Question: I can't say for sure what code is being use to generate this because I'm using the WP Google Maps plugin - in the backend where I set up the map the markers are in the correct position however, on the actual map the markers are all offset by about an inch (depending on screen size/resolution obviously)... Is there some sort of CSS I have that could cause this?

Here's the site if you want to take a quick look: <URL>
Thanks,
Thomas
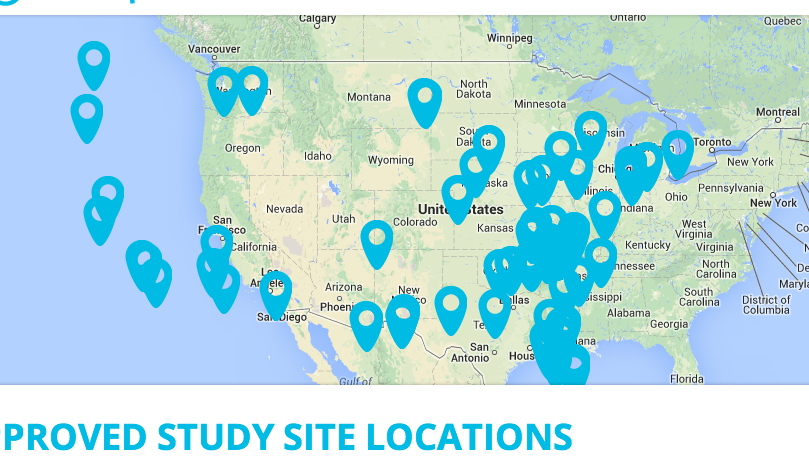
Answer: The markers are not offset, everything else is offset(e.g. the tiles, you also may have noticed that the copyrights and the google-logo are missing )
It's caused by these formats in <URL> :
'''
.page-title .page-background {
height: 180px;
left: 0px;
overflow: hidden;
position: absolute;
top: 0px;
width: 100%;
z-index: 0;
}
.page-title .page-background img {
left: 50%;
margin-left: -960px;
position: absolute;
top: 0px;
}
'''